Question: <URL>

Click on any cell in the table in the JSFiddle in firefox and you'll see that the bottom and right borders are hidden. Is there an elegant way to get around this?
I have tried a couple of things but they didn't work out for me:
- 'padding-right: 3px''border-right: 3px'- 'td input:focus'
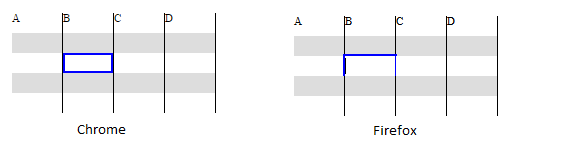
Answer: In my experience 'box-shadow' is far more reliable, and on top of it more flexible to use than 'outline' ;)
'''
input:focus {
box-shadow: 0 0 0 2px blue inset;
}
'''